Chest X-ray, AP view. Patient: 60 years old, sex M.
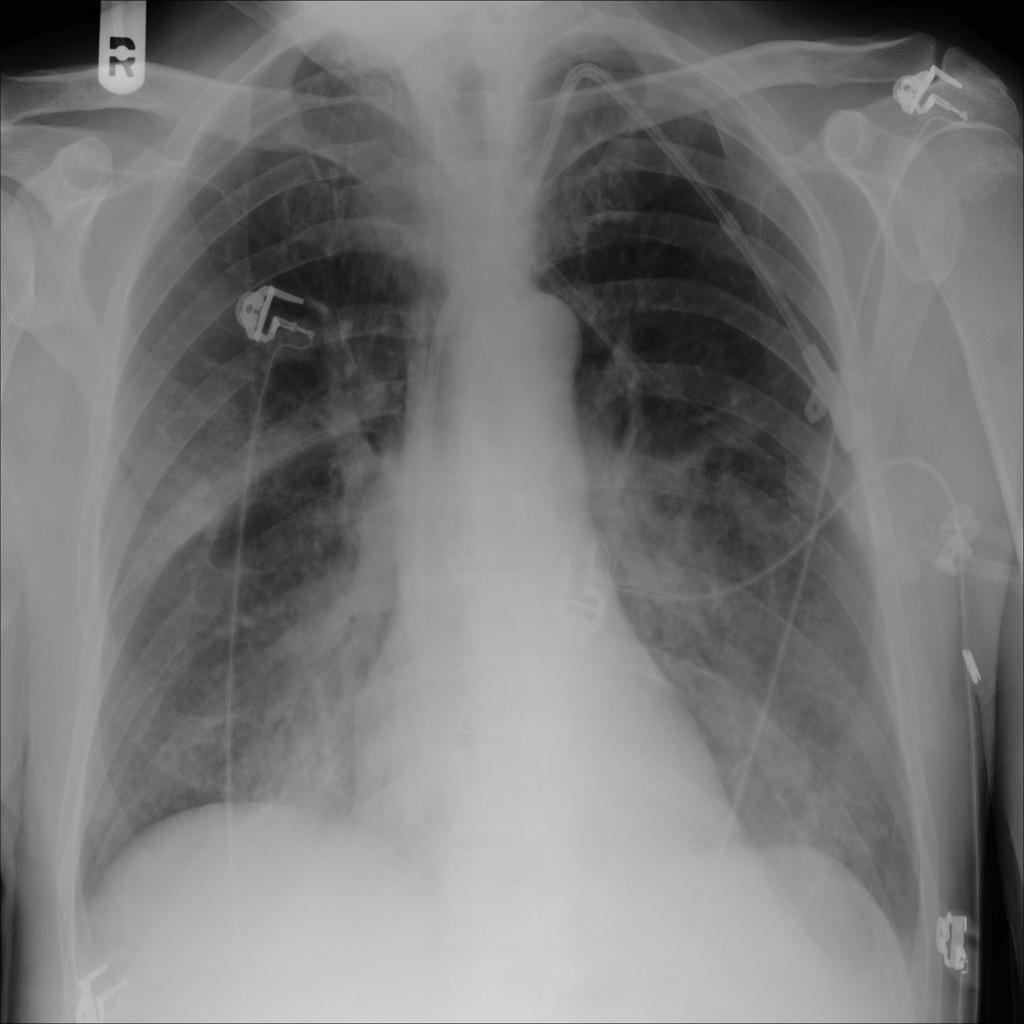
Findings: Effusion